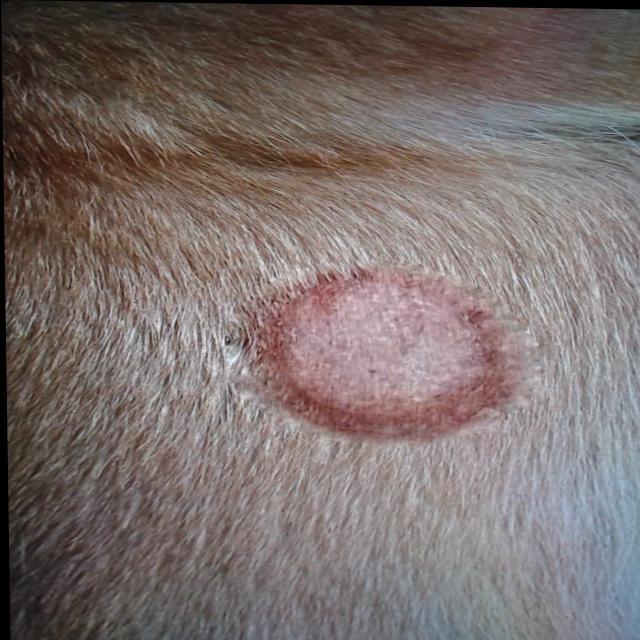
Canine ringworm (Dermatophytosis) — fungal infection caused by Microsporum or Trichophyton. Presents with circular alopecia, scaling, crusting, and broken hairs.